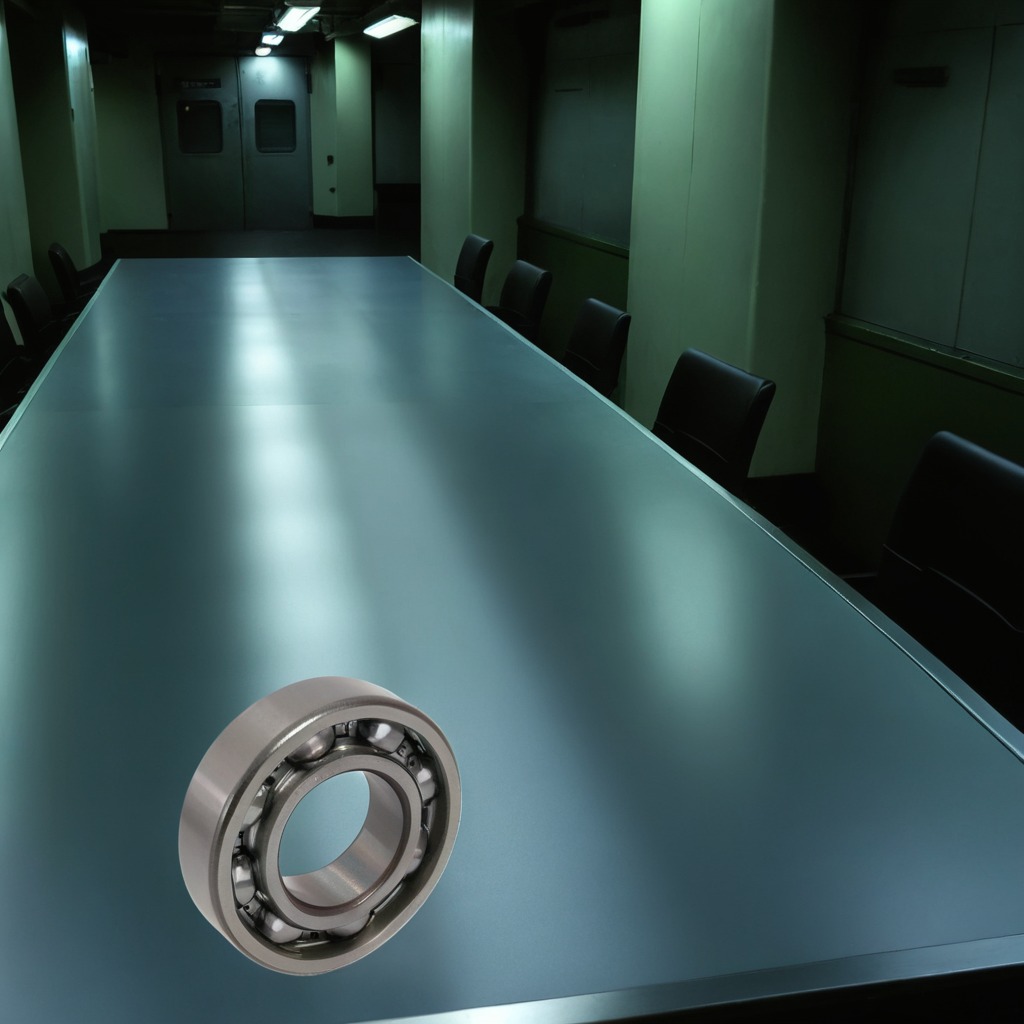
A metal ball bearing is lying on the clean empty table in a railway signal maintenance room.